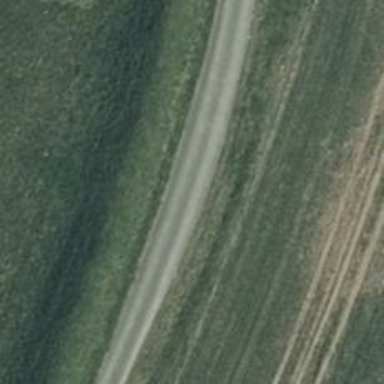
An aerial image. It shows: Passing place on the road.